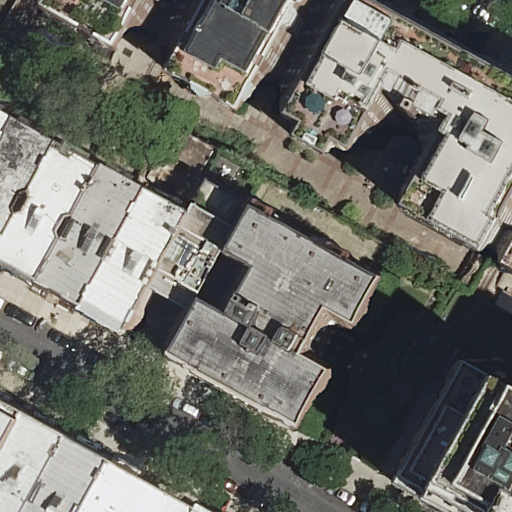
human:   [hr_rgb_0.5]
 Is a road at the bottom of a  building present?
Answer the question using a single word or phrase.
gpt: yes

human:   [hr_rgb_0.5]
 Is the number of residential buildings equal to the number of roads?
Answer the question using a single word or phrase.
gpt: no

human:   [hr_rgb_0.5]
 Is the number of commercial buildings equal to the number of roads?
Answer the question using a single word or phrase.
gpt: no

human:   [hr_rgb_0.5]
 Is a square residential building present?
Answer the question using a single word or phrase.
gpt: no

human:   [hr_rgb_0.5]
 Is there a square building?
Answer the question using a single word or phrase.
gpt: no

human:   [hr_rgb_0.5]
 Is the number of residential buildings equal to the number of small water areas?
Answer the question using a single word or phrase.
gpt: no

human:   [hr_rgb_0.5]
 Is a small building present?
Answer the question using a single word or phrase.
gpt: yes

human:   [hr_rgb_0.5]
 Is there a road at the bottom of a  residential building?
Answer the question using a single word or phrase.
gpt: yes

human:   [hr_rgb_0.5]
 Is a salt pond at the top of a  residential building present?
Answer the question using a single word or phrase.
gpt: no

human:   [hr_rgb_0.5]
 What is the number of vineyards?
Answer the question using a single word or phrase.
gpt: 0

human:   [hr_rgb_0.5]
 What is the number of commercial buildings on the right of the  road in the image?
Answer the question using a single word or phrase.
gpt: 0

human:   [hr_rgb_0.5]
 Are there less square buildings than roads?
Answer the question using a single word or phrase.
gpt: yes

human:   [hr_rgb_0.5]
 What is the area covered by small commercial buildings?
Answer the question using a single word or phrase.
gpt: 0m2

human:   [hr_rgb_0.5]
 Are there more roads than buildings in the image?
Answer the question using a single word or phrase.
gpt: no

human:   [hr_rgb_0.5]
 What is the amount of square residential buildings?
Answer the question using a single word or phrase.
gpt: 0

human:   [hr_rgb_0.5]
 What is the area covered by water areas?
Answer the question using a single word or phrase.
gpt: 0m2

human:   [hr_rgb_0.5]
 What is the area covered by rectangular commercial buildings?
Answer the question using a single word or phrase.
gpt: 0m2

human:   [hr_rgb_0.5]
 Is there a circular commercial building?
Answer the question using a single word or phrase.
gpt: no

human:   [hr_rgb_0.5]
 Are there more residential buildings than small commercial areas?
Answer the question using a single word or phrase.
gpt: yes

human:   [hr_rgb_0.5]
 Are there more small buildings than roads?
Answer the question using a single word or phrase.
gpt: yes

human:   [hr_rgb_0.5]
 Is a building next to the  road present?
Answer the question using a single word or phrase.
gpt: yes

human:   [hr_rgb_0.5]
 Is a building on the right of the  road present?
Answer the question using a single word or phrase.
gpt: yes

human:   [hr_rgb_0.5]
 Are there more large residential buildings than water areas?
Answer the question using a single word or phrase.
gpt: yes

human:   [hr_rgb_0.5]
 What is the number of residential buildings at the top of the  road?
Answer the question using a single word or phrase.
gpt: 9

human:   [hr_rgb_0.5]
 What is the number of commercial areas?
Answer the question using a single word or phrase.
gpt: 0

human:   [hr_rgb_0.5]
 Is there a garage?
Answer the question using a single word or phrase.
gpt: no

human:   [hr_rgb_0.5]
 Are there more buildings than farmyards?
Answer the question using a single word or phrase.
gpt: yes

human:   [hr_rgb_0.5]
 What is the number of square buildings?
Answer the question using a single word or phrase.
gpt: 0

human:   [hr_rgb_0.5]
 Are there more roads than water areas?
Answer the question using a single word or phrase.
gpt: yes

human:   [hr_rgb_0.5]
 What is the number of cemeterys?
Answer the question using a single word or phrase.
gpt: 0

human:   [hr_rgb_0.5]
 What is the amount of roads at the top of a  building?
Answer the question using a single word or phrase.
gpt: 1

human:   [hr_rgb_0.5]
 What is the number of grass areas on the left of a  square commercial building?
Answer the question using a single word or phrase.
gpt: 0

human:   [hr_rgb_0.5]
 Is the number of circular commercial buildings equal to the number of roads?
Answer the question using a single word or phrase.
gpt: no

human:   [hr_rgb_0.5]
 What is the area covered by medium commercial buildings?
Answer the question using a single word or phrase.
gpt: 0m2

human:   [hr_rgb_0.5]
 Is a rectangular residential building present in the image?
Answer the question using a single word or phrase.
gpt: yes

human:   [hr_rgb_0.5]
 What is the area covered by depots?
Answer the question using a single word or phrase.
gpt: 0m2